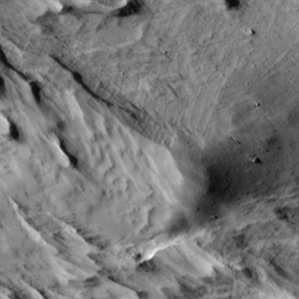
Label: non_frost